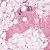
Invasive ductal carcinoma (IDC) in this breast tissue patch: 0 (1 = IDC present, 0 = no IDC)